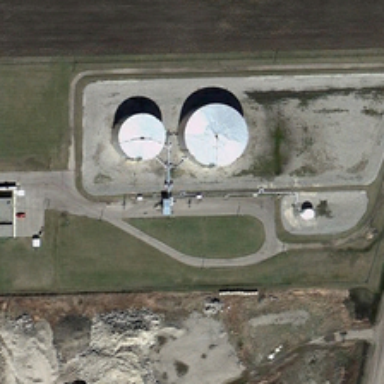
Two white storage tanks are near meadows and barelands .